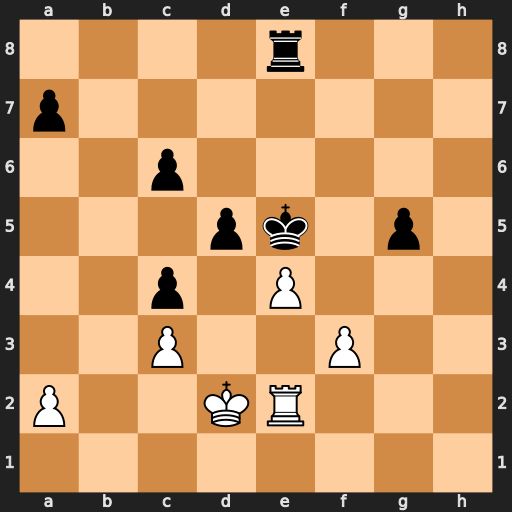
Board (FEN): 4r3/p7/2p5/3pk1p1/2p1P3/2P2P2/P2KR3/8
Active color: w
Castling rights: -
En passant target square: -
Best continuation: exd5+ Kf6 Rxe8